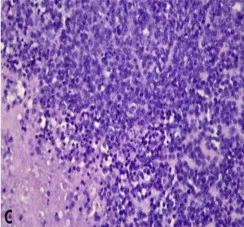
Histopathological features of paratesticular dedifferentiated liposarcoma with rhabdomyosarcomatous component. (C) In areas, small round blue malignant cells are seen (H&E, x400).
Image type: pathology (h&e)